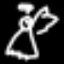
Label: angel